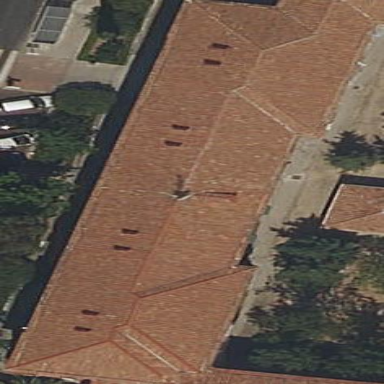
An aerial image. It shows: Gabled apartments building with roof tiles.